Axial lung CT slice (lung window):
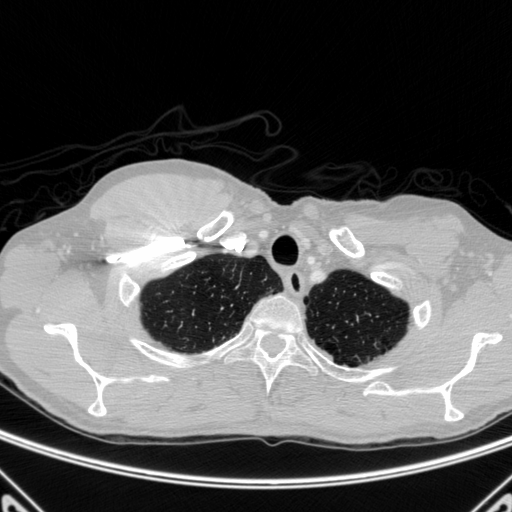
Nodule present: no